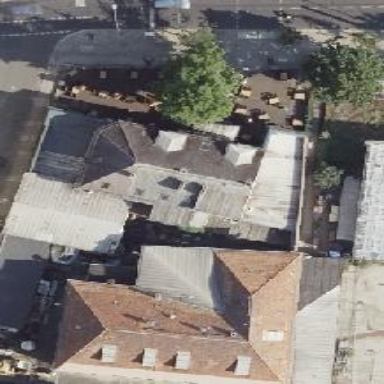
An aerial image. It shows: Restaurant.